Question: I have seen other posts surrounding the subject,
but i want to change only the enter(return) key, not the whole keyboard.
Just like in the windows phone 8 store
where the enter button has a white color.
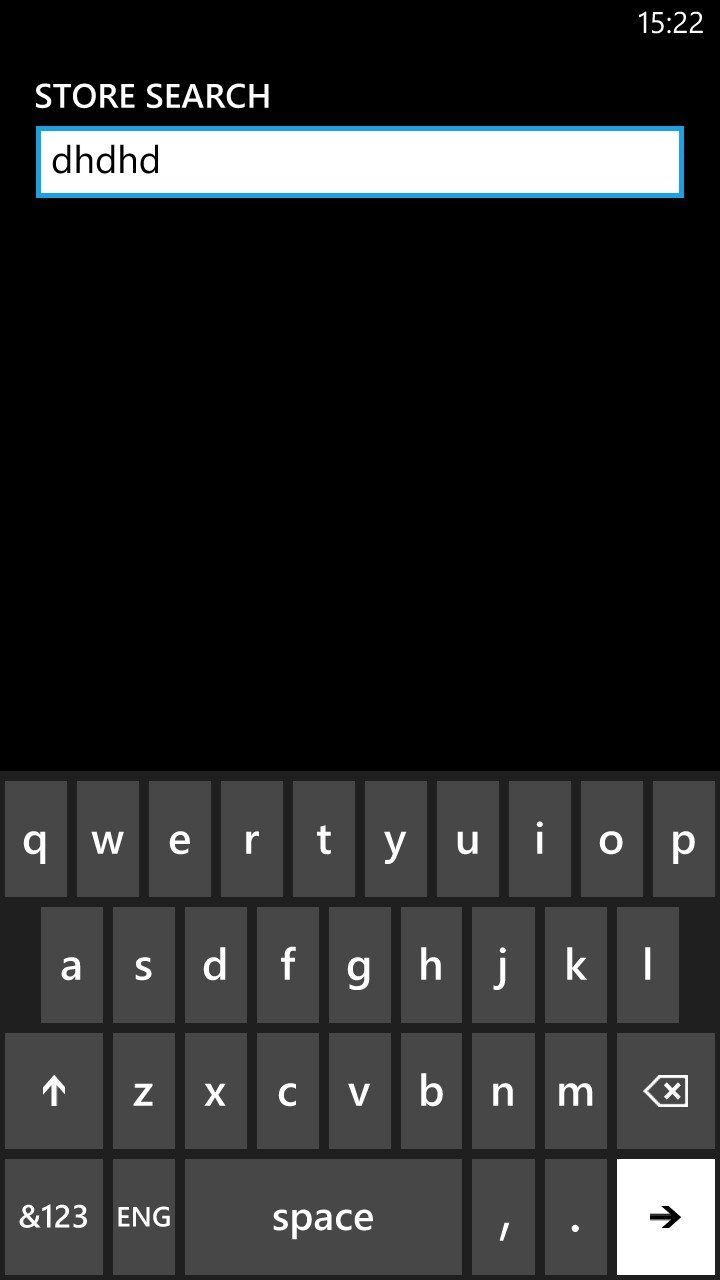
Answer: You can change layout of the windows phone keyboard using 'InputScope' property.
Try: '<TextBox InputScope="Search" />'
You can find all available layouts here: <URL>